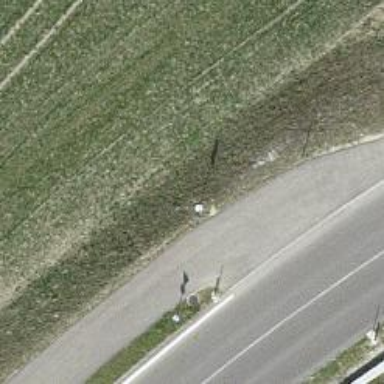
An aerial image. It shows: Asphalt path.